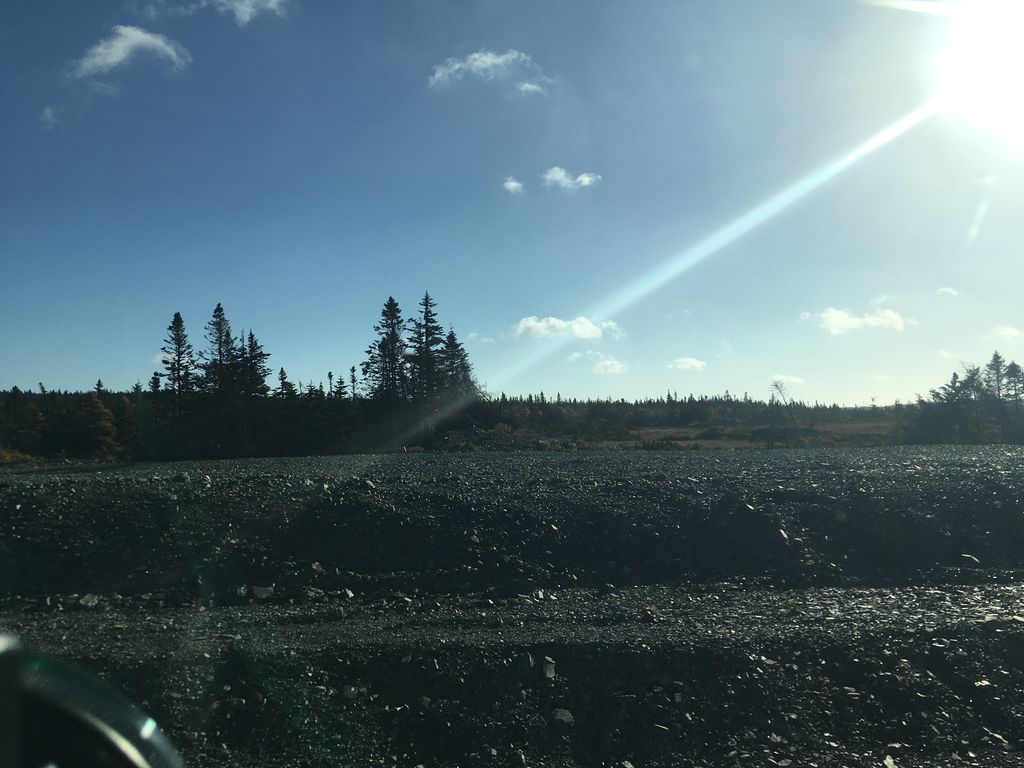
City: st_johns